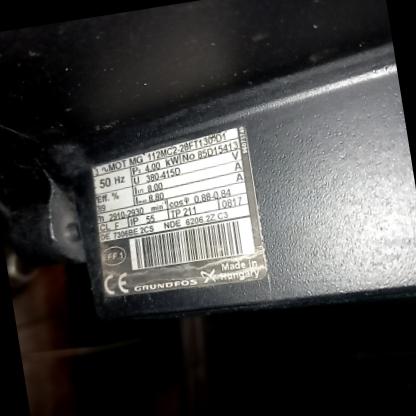
Klasa: tabliczka-znamionowa